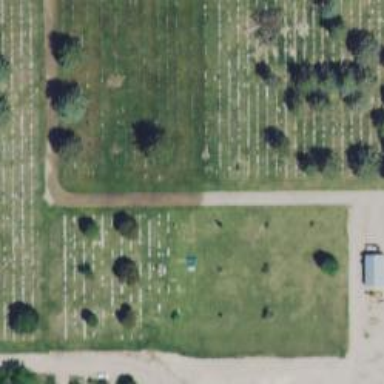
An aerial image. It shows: Cemetery.